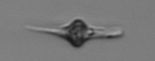
Label: Euglena